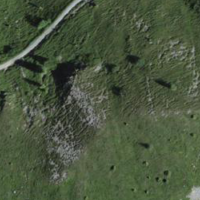
EUNIS habitat code: 26
Species observed at this site:
Dryas octopetala